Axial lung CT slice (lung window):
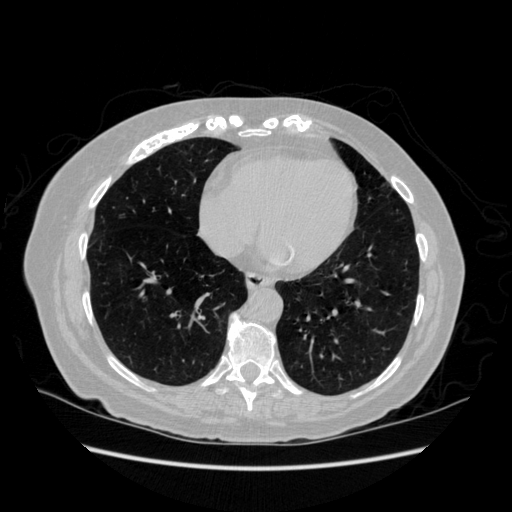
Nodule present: no